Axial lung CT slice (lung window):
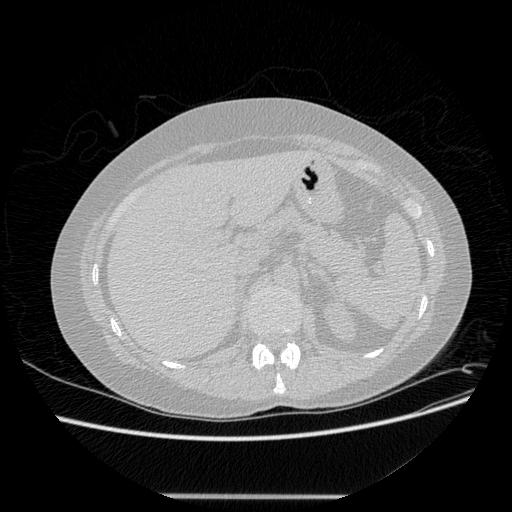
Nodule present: no